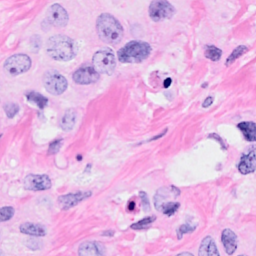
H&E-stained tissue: Breast